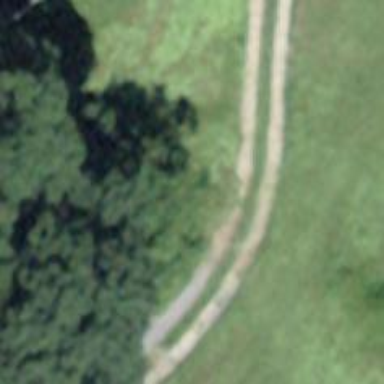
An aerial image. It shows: Service road with unpaved surface.